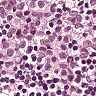
Metastatic tissue present: yes